Question: I have set store address for a Shopify site, as seen in the screenshot below. Now I want to access this address in a theme file (.liquid file). How can I do this?

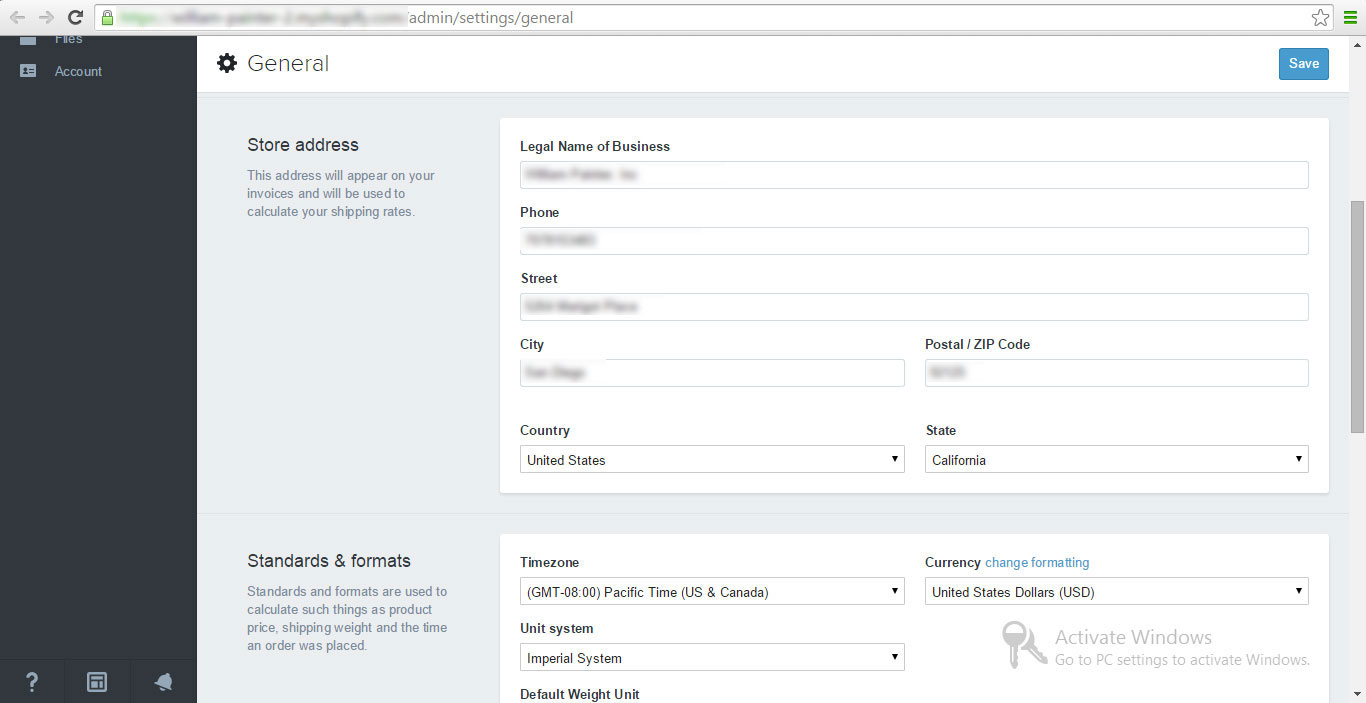
Answer: You cannot access those attributes. The <URL> gives you the following attributes but the store address is not available yet.
'''
shop.collections_count
shop.currency
shop.description
shop.domain
shop.email
shop.enabled_payment_types
shop.metafields
shop.money_format
shop.money_with_currency_format
shop.name
shop.password_message
shop.permanent_domain
shop.products_count
shop.types
shop.url
shop.vendors
shop.locale
'''